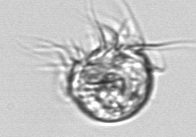
Label: Leegaardiella_ovalis